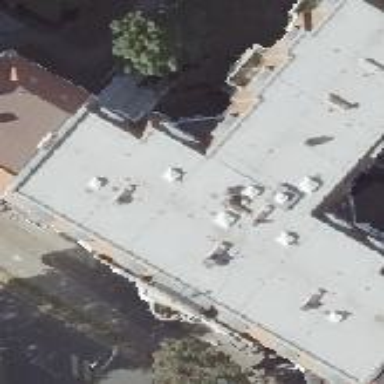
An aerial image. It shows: Building with apartments featuring unique double saltbox roof shape.